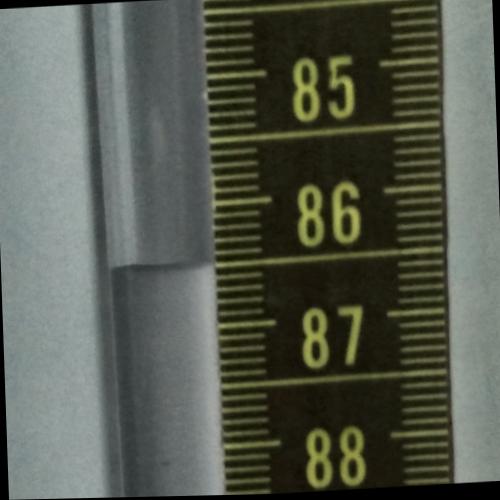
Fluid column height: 86.5 cm